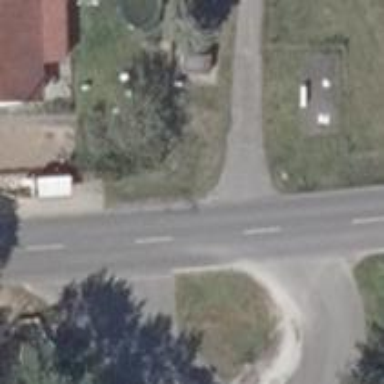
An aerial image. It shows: Asphalt road classified as tertiary.